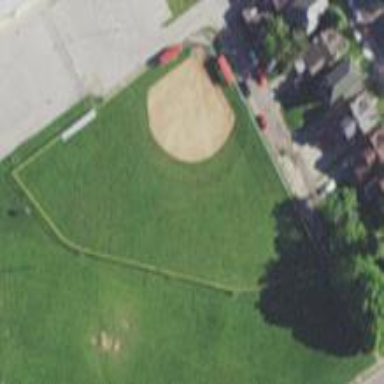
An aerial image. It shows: Baseball pitch for leisure land.